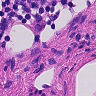
Metastatic tissue present: no